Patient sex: M
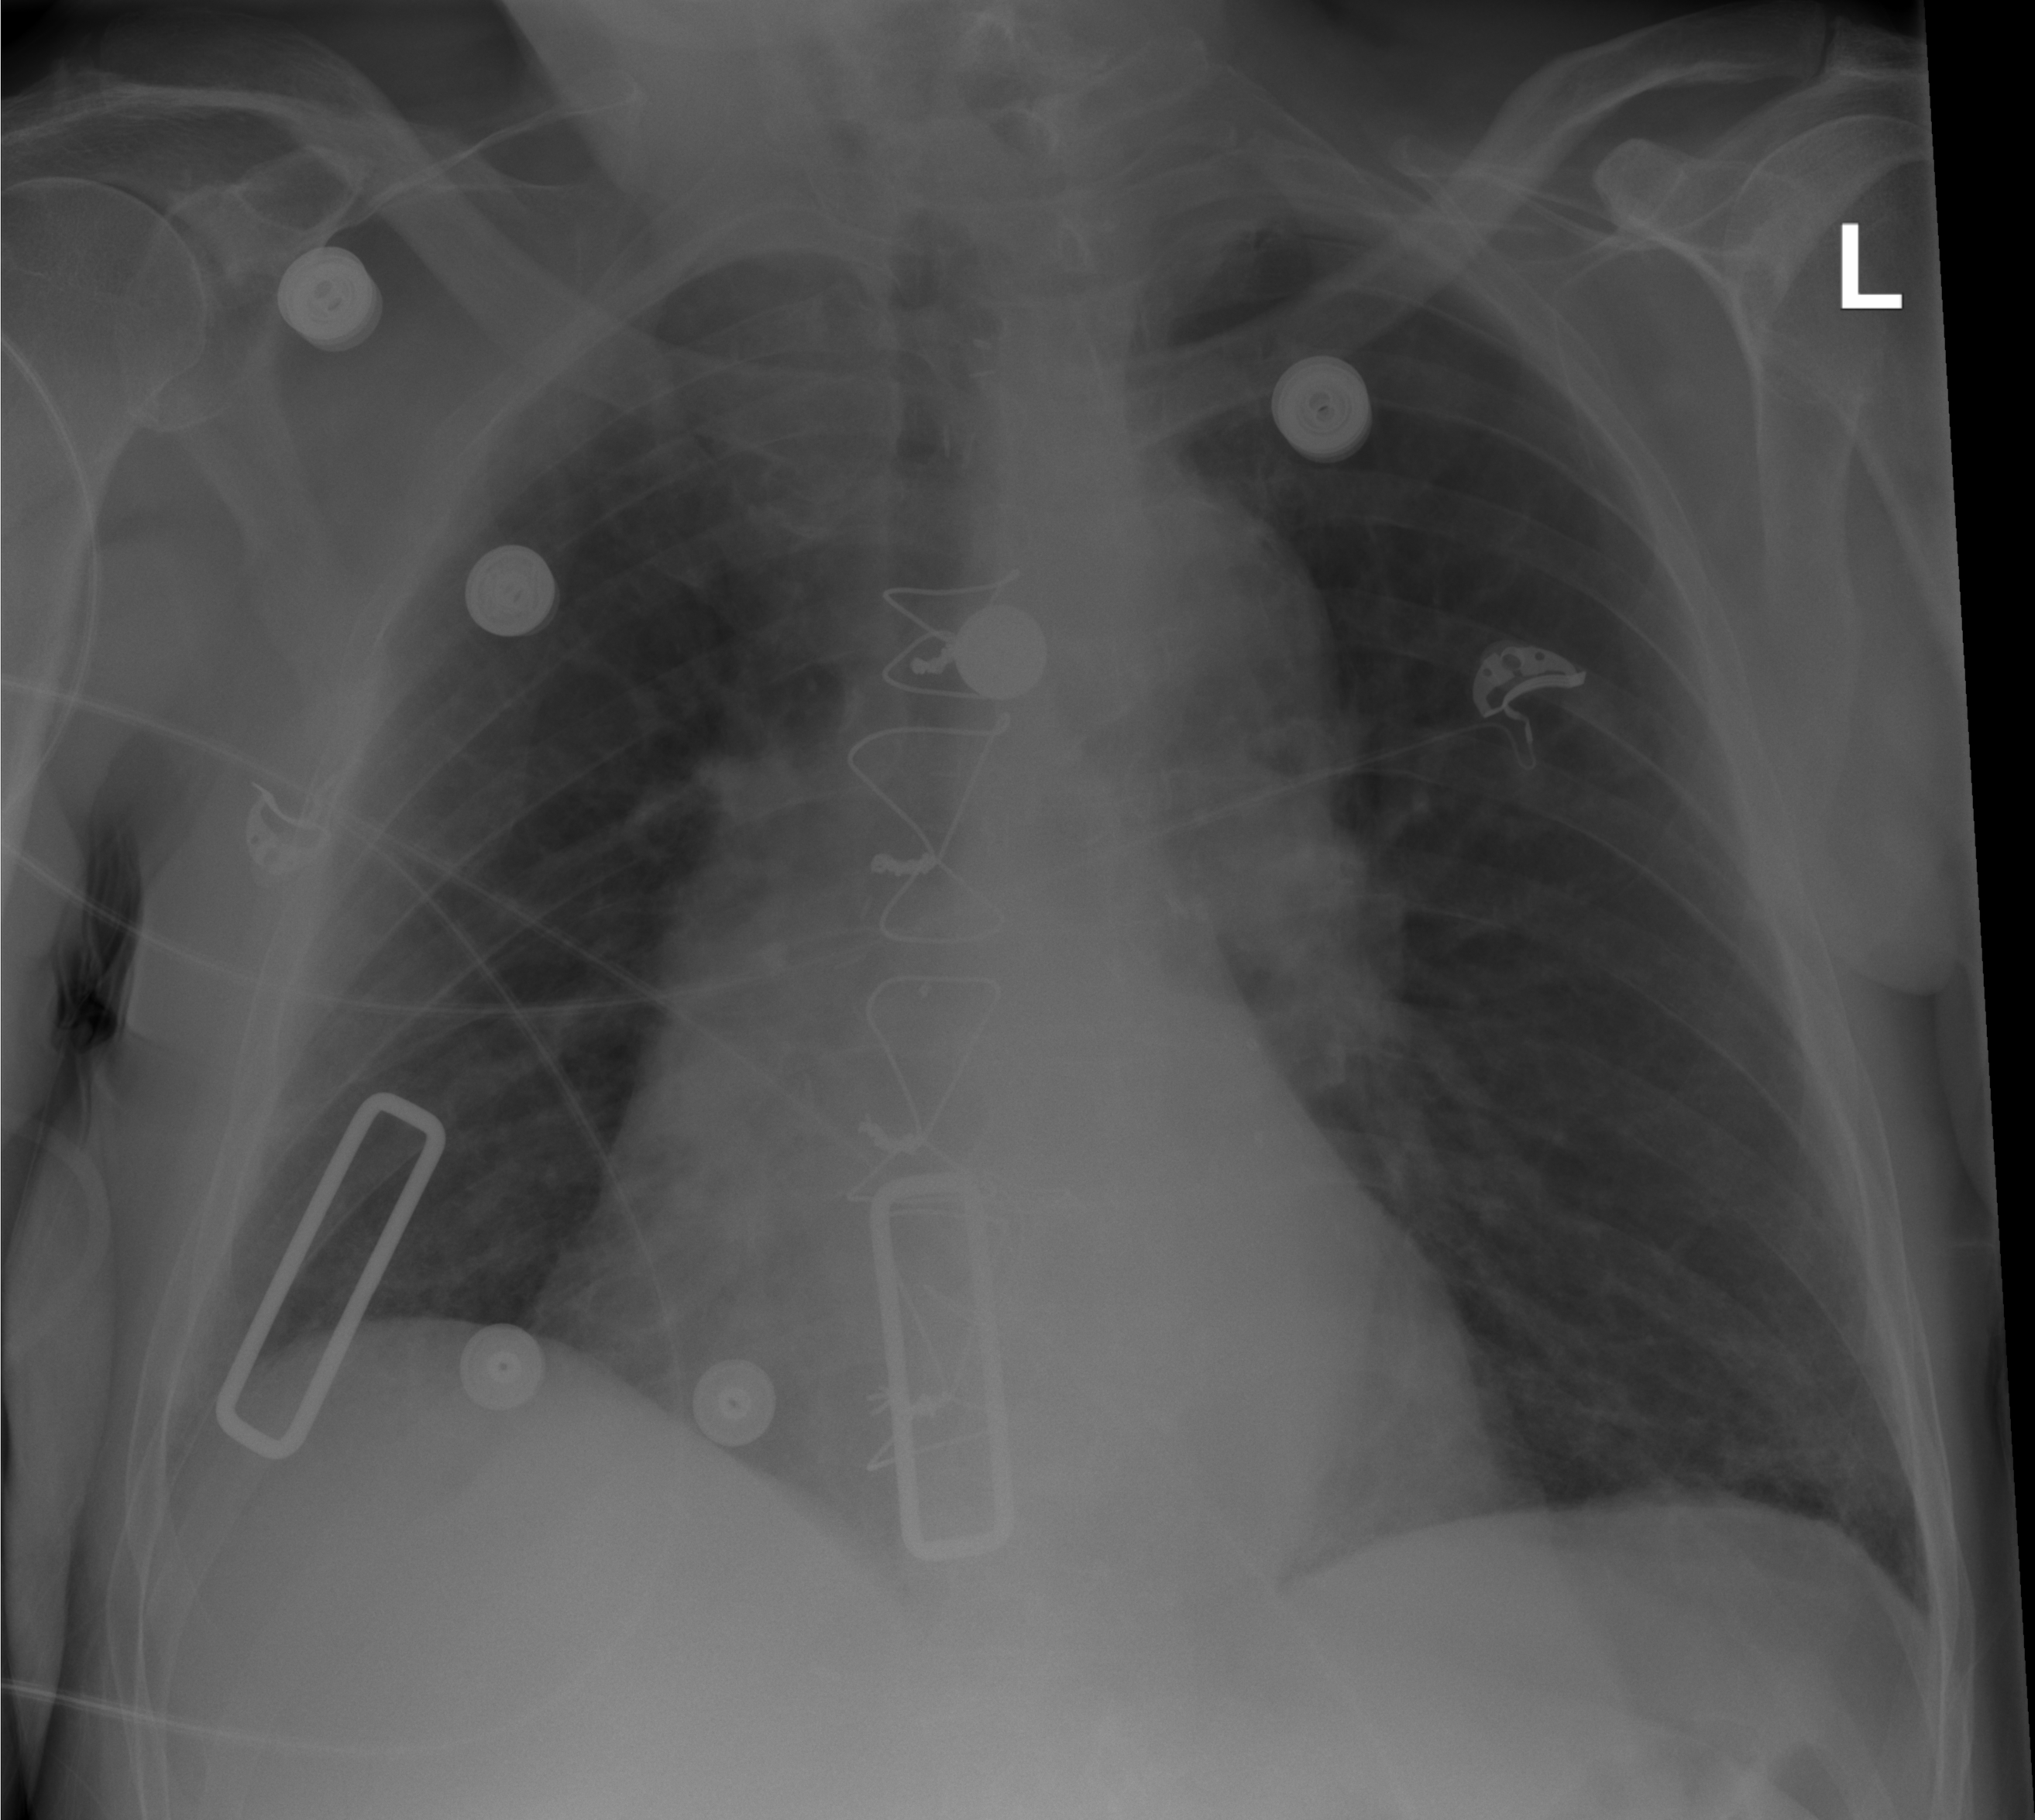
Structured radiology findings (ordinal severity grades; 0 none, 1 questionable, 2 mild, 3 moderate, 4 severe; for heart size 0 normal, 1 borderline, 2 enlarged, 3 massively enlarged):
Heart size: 2
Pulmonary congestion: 0
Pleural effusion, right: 0
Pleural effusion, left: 0
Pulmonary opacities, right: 0
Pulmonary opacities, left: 2
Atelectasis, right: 0
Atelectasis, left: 0